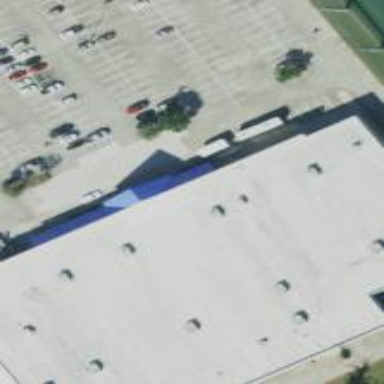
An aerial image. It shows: Building.